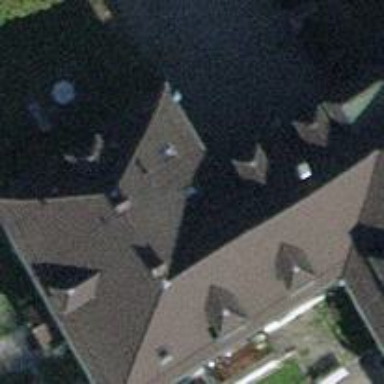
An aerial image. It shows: Community center that is church hall.